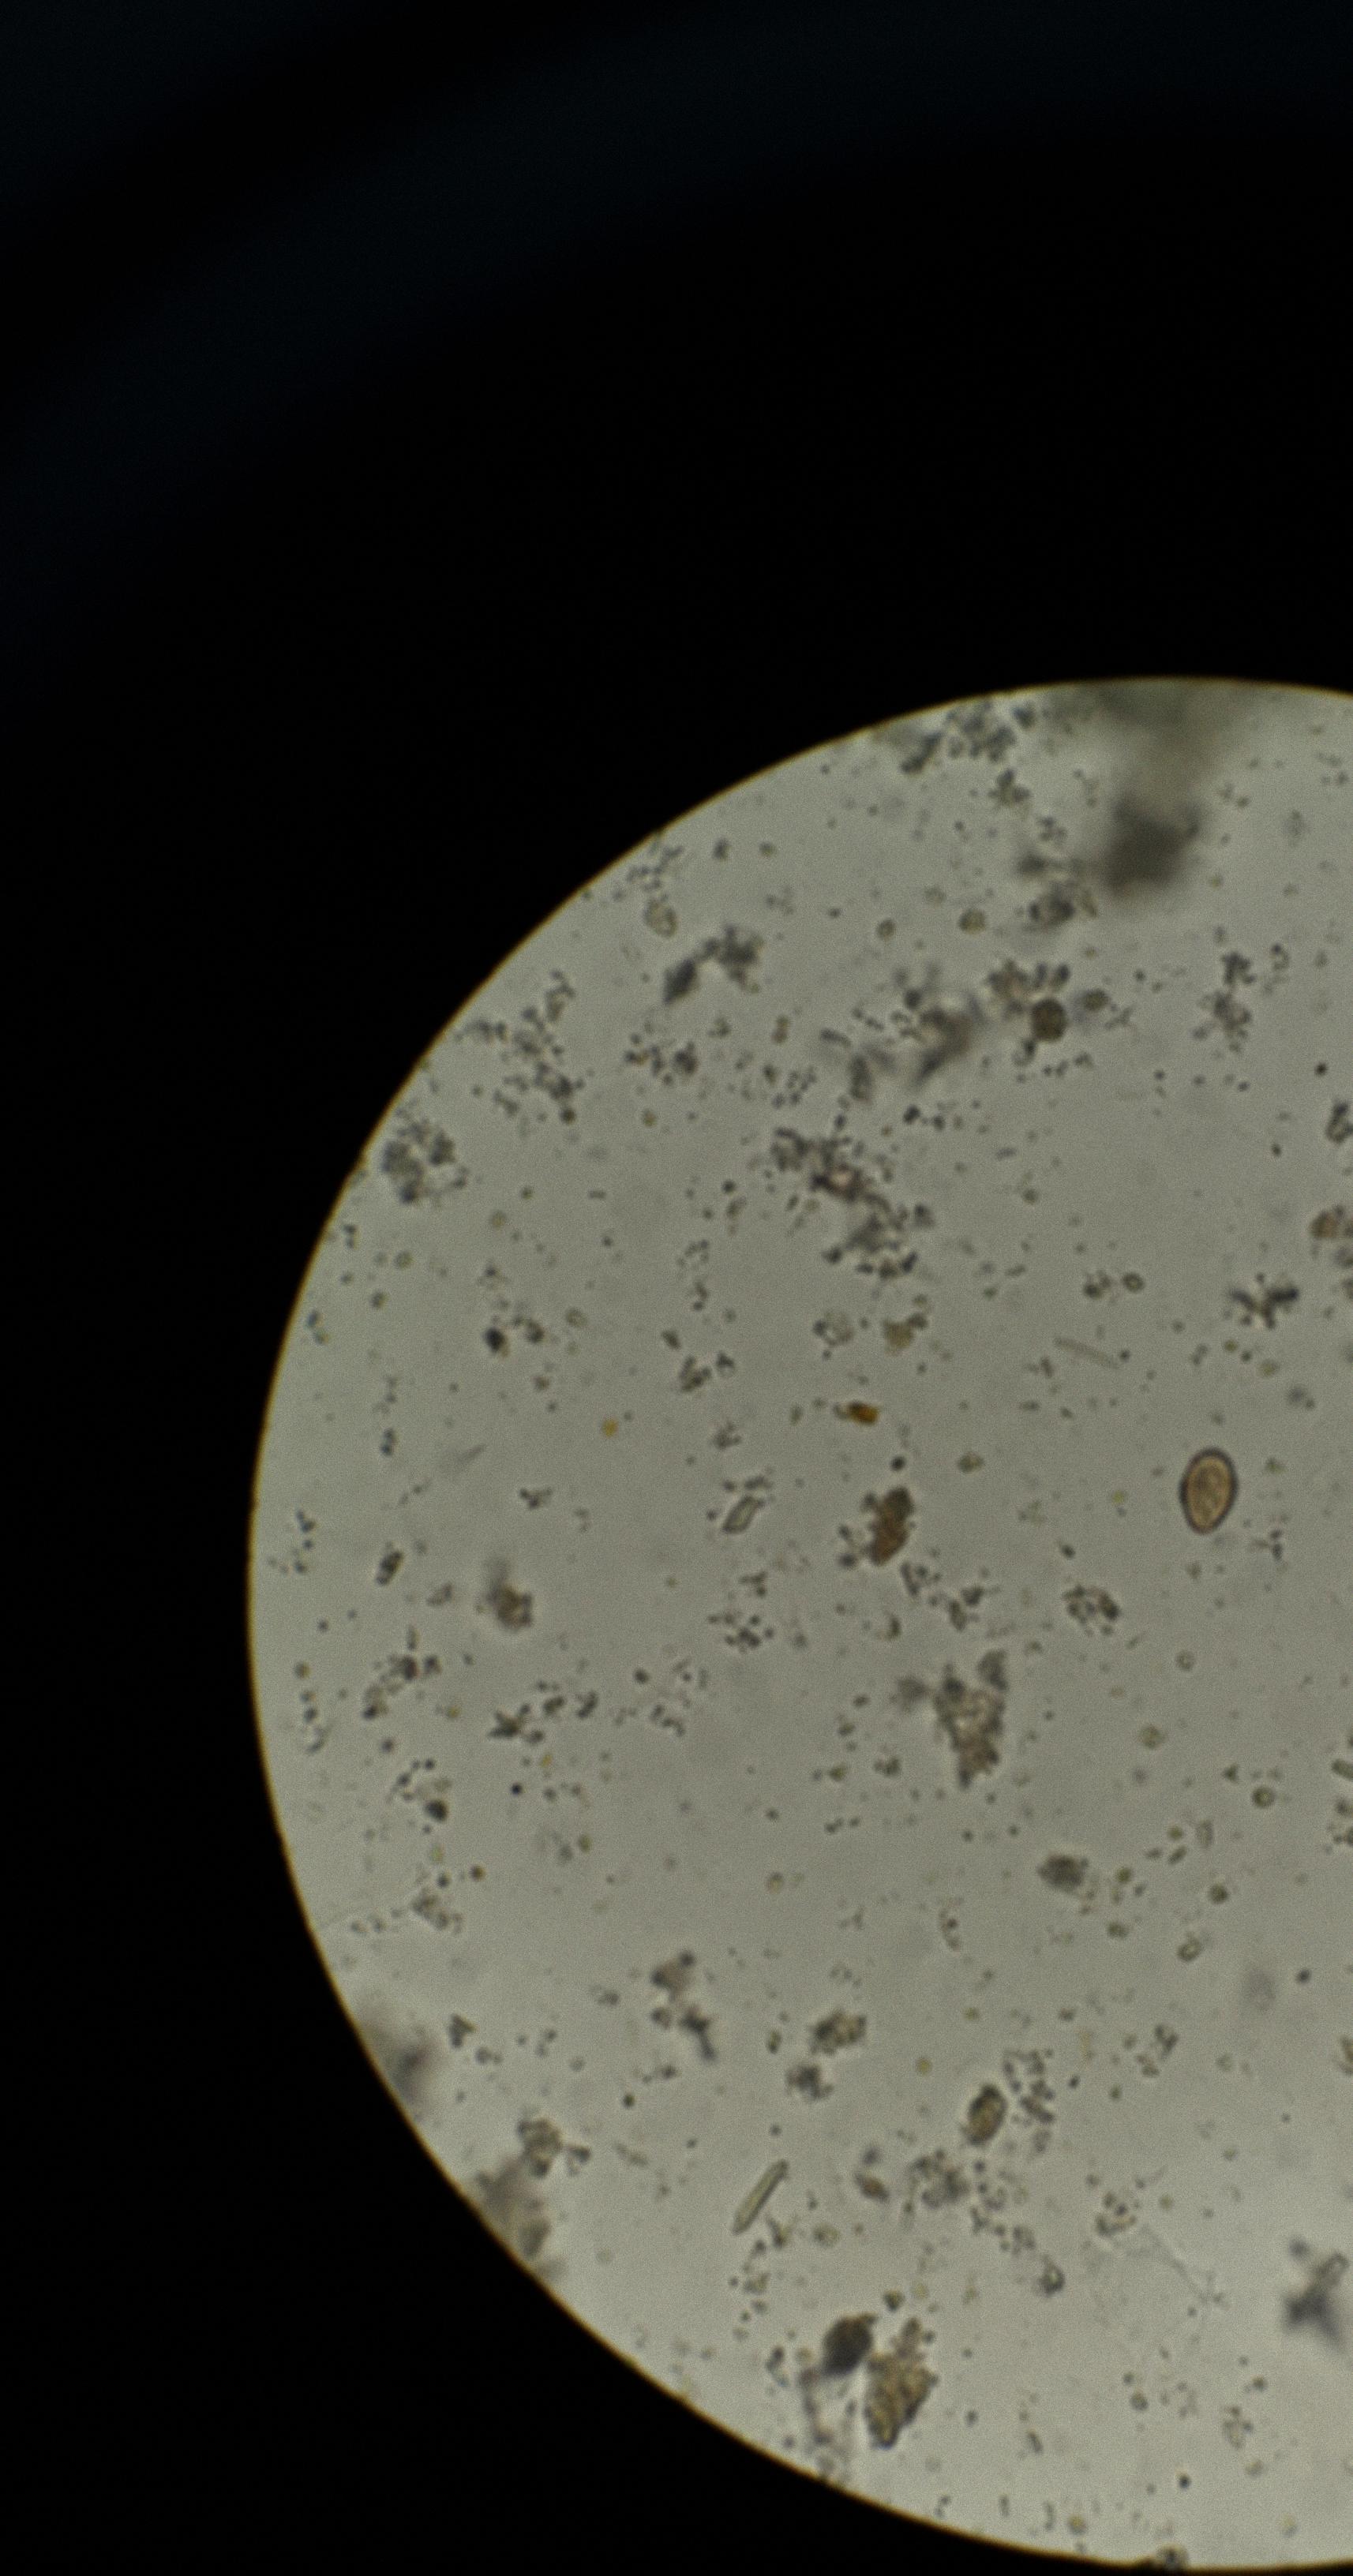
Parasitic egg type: Opisthorchis viverrine